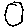
Label: circle